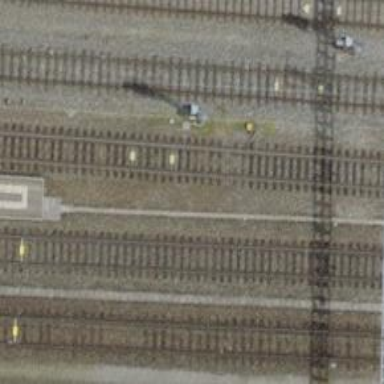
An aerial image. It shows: Railway signal.